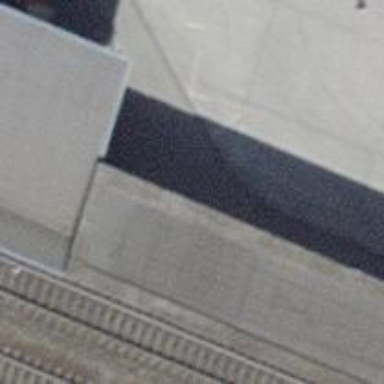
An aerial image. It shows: Platform for public transport and road usage.